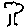
Label: tree